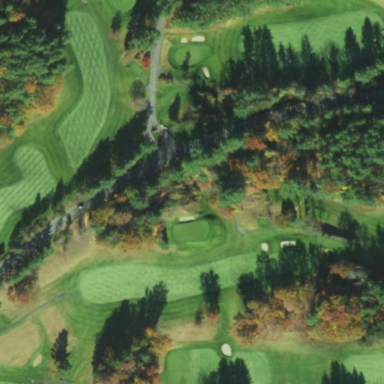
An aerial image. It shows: Rough area in golf course.